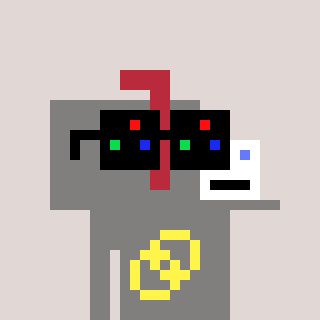
a pixel art character with square black sunglasses, a mailbox-shaped head and a bluegrey-colored body on a warm background